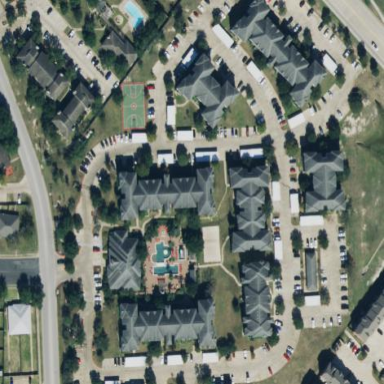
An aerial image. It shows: Residential area with apartments.